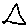
Label: triangle